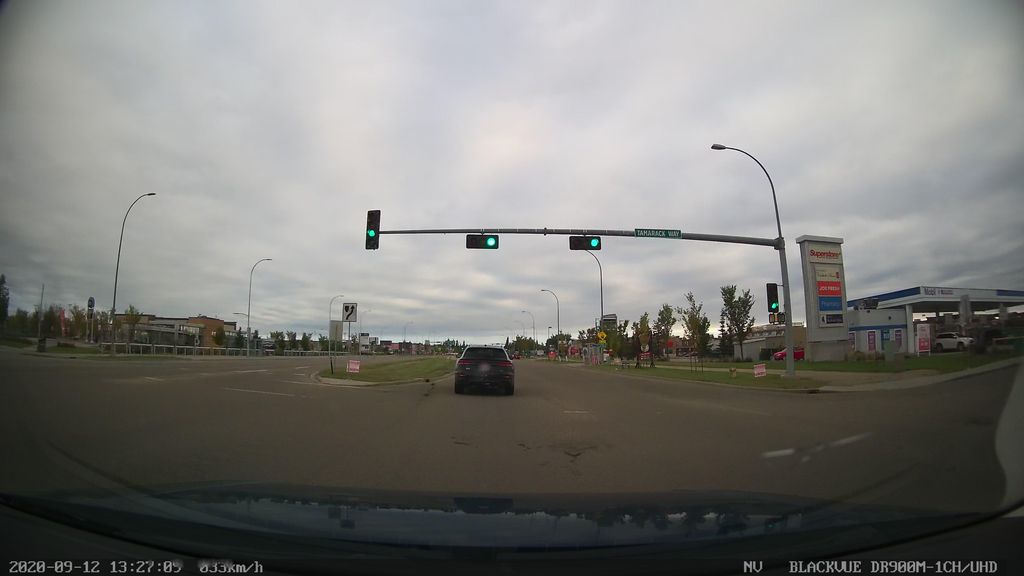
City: edmonton